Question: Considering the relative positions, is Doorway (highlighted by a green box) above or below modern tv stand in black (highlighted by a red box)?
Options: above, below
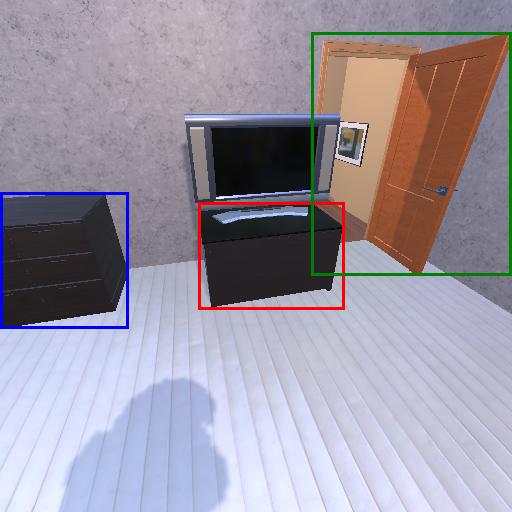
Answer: above